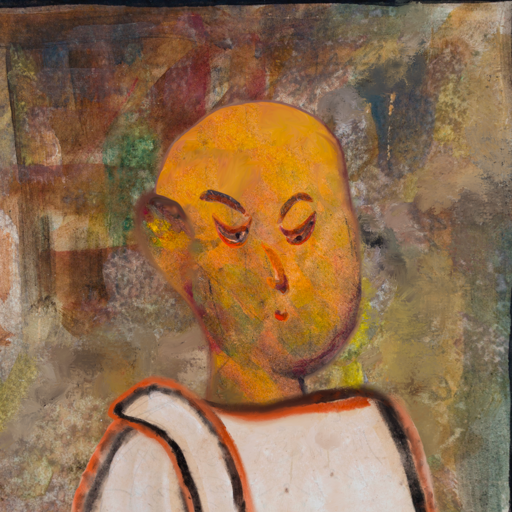
Background: Mosgoul, Head And Neck Side: Gypsy_Mother, Face Side: Hypocrite, Bust: Roy_Bahadur, Hair Side: Blank, Head Accessory: Blank, Second Necklace: Blank, Necklace: Blank, Baby: Blank